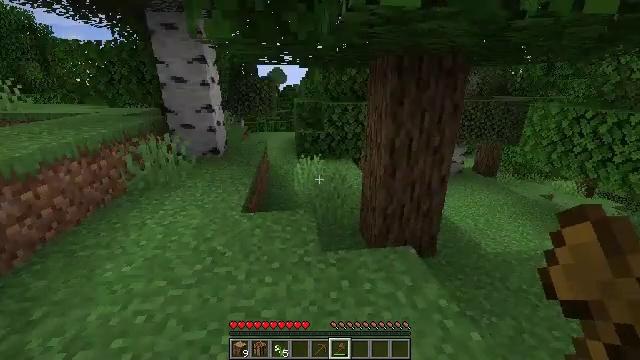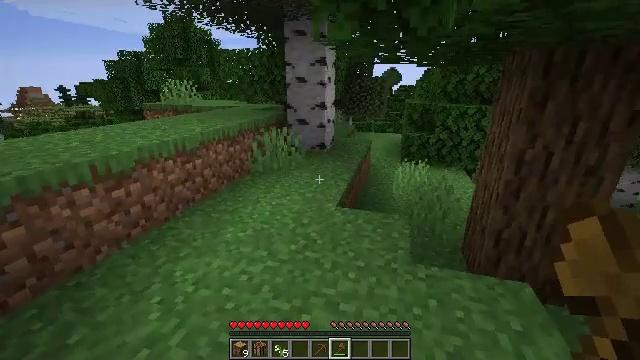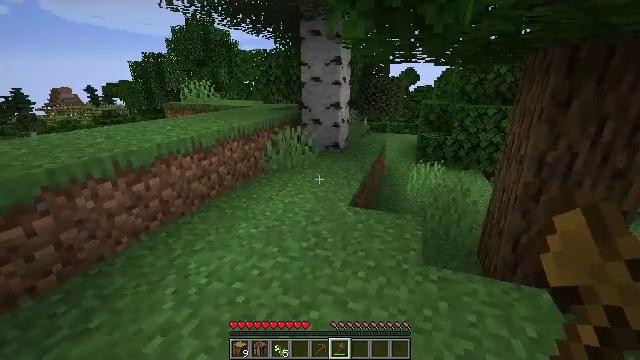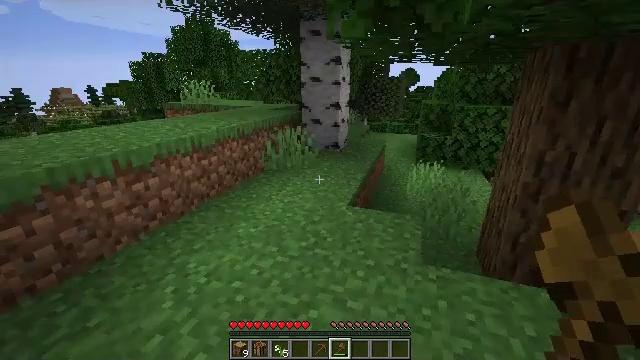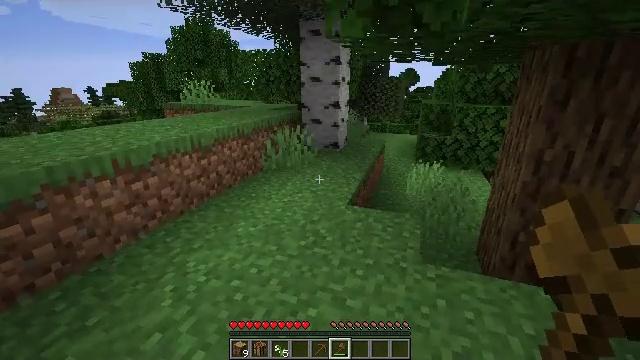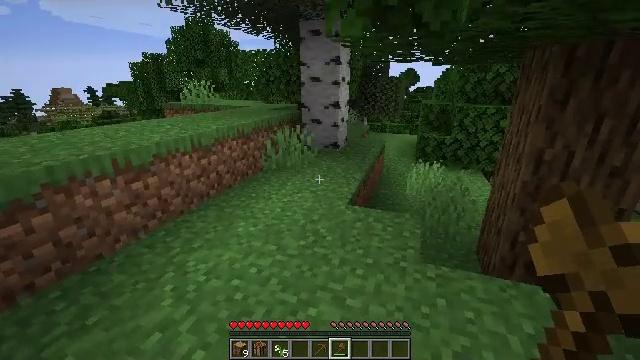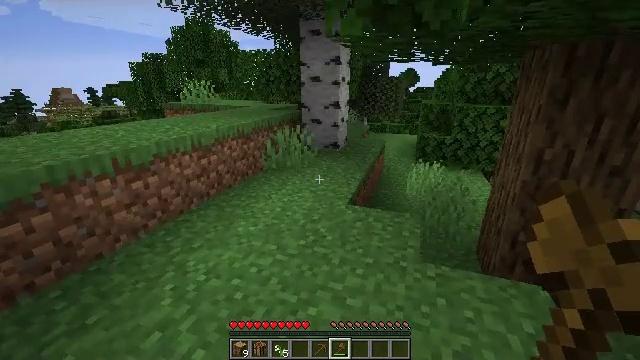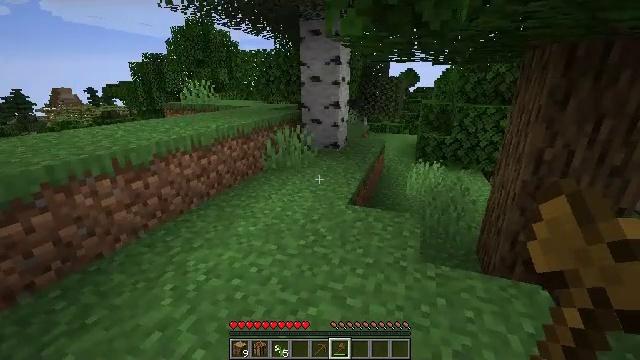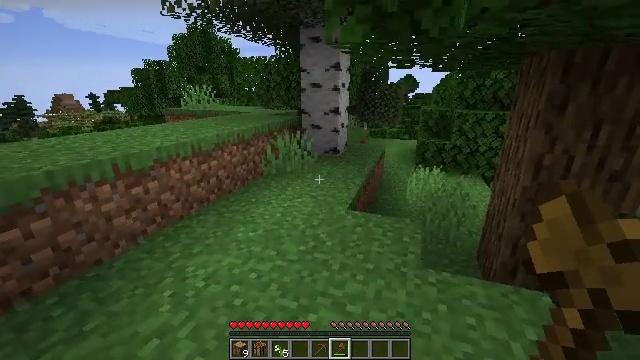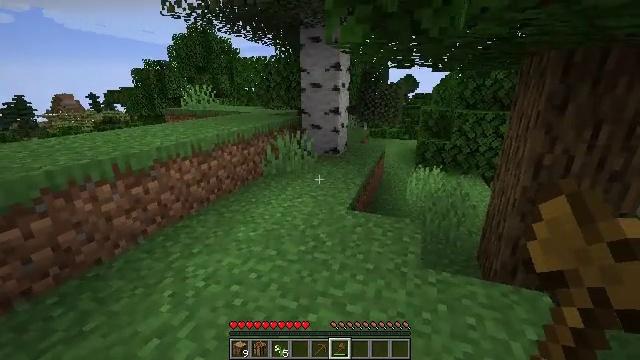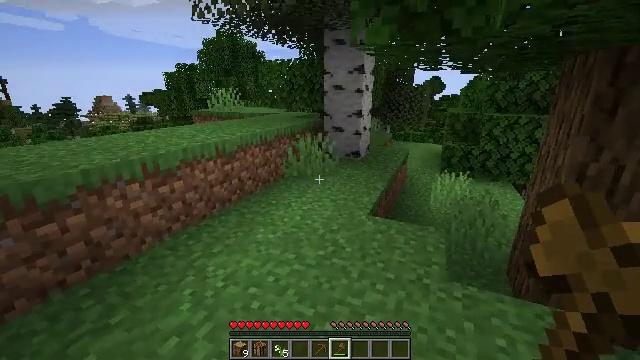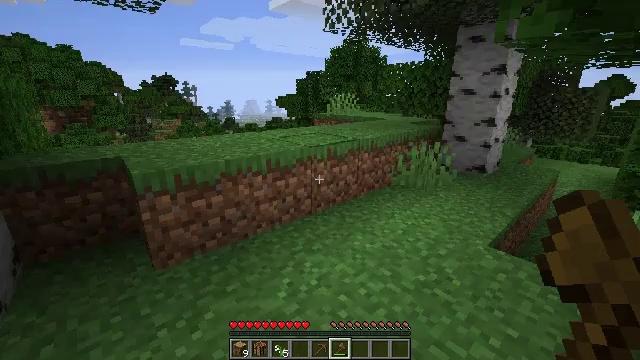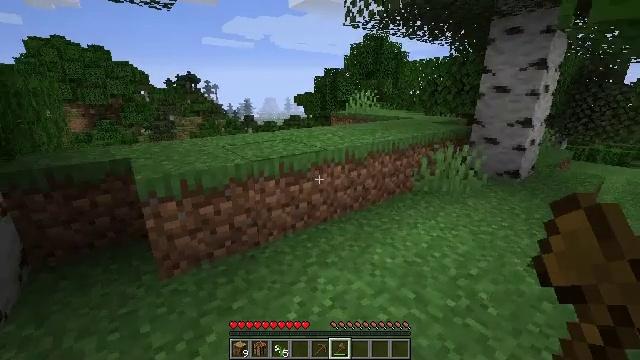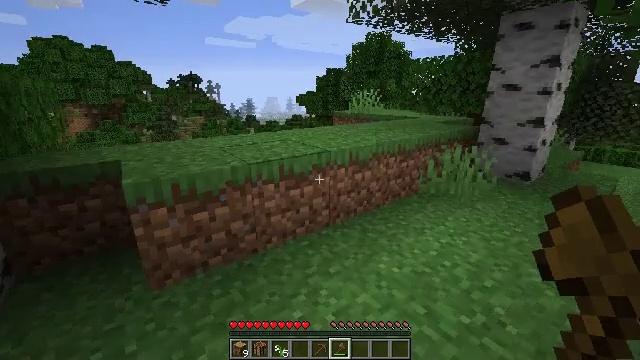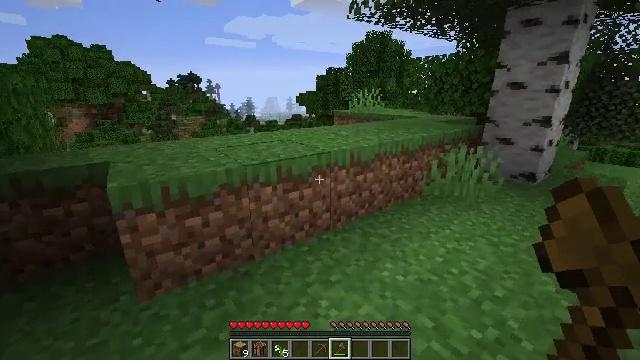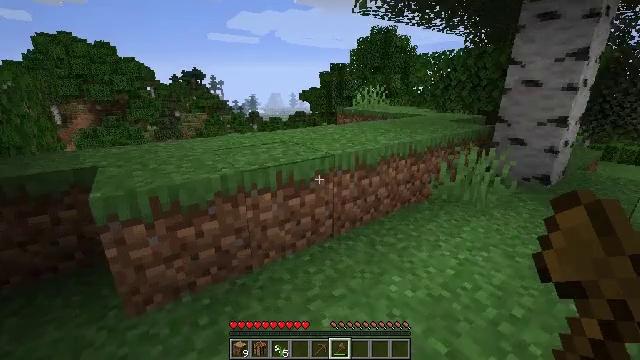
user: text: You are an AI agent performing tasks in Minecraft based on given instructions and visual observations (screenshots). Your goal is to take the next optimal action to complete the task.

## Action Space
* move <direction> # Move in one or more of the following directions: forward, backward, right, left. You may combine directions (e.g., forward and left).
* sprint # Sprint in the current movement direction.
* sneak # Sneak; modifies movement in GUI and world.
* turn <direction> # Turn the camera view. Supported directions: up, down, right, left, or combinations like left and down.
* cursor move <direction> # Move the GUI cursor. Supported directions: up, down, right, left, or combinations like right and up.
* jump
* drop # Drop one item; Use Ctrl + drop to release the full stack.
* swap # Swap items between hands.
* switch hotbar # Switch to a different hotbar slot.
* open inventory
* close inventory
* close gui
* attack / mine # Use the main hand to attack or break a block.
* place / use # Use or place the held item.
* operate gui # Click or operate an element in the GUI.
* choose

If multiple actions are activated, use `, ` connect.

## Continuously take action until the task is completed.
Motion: motion action
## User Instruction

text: Gather lilac from the ground.
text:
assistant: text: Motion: turn left
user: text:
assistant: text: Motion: turn left
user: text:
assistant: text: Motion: no_op
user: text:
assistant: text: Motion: no_op
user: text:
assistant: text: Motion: no_op
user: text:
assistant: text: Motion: no_op
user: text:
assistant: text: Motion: no_op
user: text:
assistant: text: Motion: turn up
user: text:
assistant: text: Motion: no_op
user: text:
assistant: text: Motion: move forward, turn left
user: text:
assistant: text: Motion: move forward, turn left
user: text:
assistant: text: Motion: move forward, turn left
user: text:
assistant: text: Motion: move forward
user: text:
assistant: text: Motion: move forward
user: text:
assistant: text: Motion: move forward
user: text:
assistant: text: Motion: move forward
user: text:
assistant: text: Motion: move forward
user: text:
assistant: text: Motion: move forward
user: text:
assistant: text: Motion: move forward, turn down
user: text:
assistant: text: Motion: move forward, turn left and down, jump
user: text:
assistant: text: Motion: move forward, turn left and down, jump
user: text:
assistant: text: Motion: move forward, turn left and down, jump
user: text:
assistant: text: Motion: move forward, turn left and down, jump
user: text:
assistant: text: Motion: move forward, turn left and down, jump
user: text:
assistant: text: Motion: turn down, jump
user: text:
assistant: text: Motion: turn down
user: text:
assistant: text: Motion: no_op
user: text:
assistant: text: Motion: turn down
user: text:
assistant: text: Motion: turn down
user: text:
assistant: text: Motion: no_op